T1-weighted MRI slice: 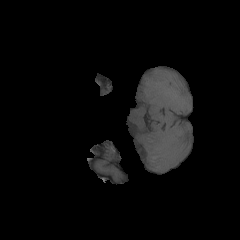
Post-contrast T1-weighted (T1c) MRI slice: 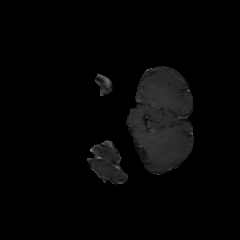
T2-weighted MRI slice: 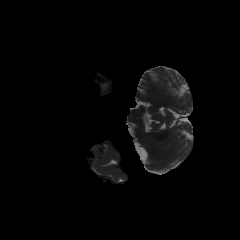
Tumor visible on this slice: no